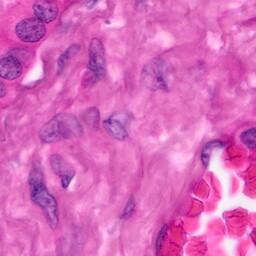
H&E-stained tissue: Pancreatic